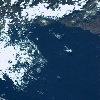
Label: water